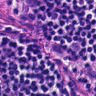
Metastatic tissue present: yes